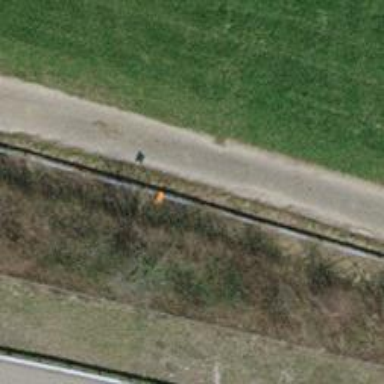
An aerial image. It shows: Pipeline marker.